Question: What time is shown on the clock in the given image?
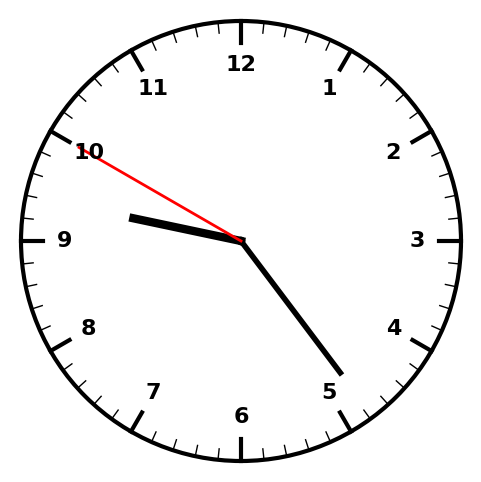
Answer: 09:23:50